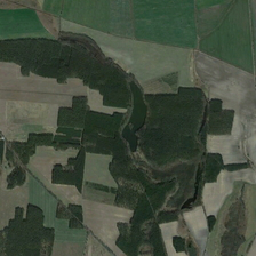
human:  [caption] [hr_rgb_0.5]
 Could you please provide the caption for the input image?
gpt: Dark green farmland between moss green trees and some white ones.

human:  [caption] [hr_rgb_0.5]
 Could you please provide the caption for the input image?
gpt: there is a dark green farmland among some light green ones .

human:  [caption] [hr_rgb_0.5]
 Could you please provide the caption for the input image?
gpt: The dark green farmland is like moss, between the light green farmland and some white farmland.

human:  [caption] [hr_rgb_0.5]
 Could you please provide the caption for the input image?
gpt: Here you can see dark green fields mixed with bald ones next to the green field.

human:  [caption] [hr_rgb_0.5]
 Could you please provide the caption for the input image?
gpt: Here, we can see the dark green fields mixed with the bare fields, next to the light green fields.